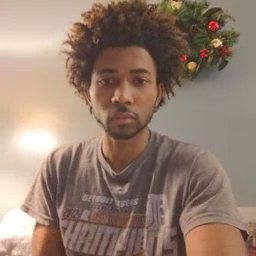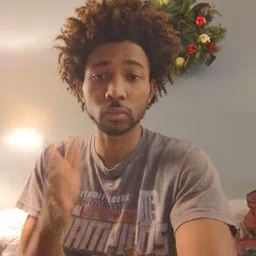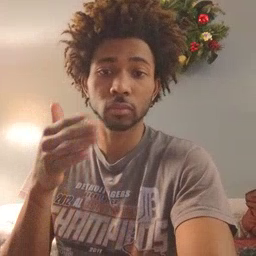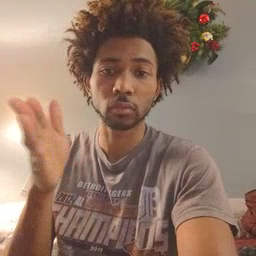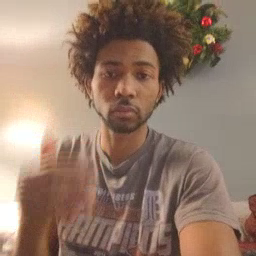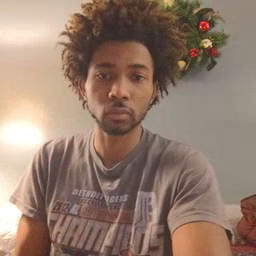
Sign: flag